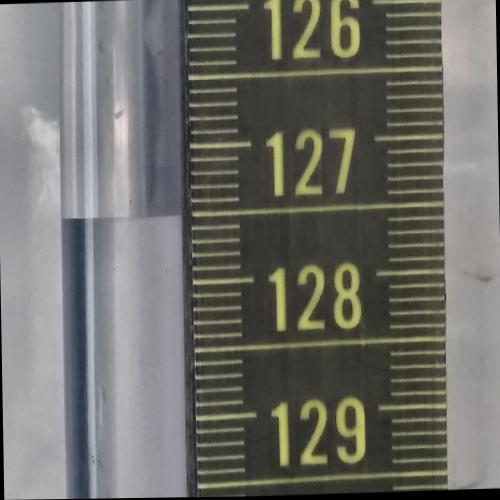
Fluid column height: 127.5 cm